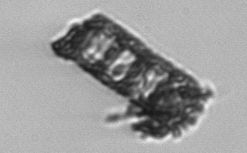
Label: Paralia_sulcata